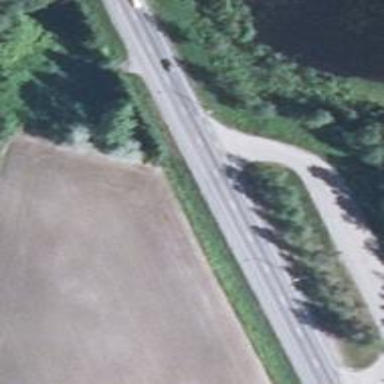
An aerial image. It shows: Trunk highway.